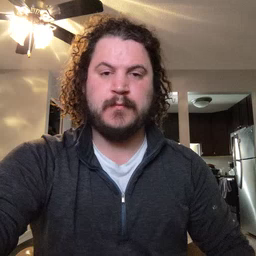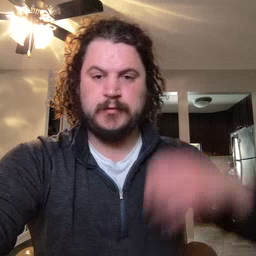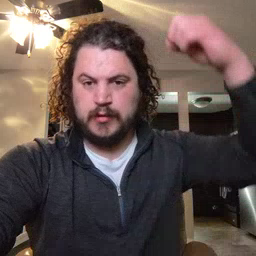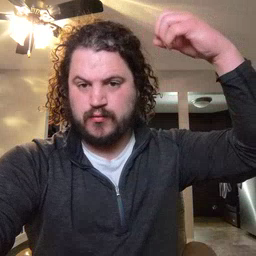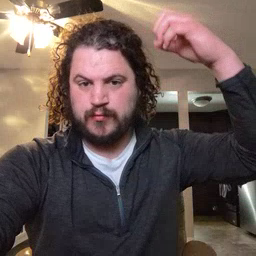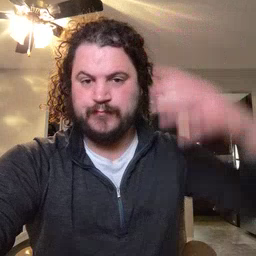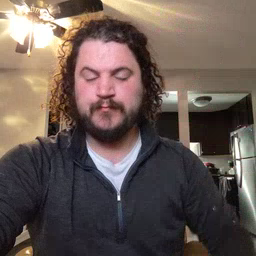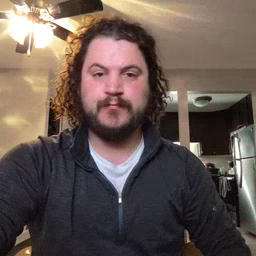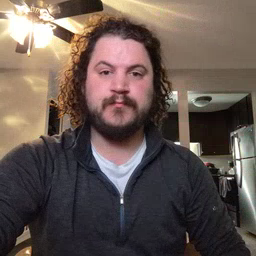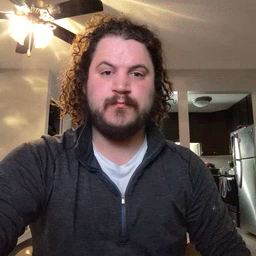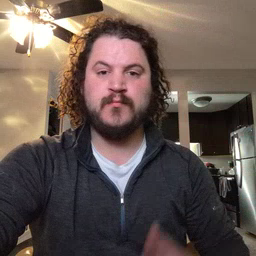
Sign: shower